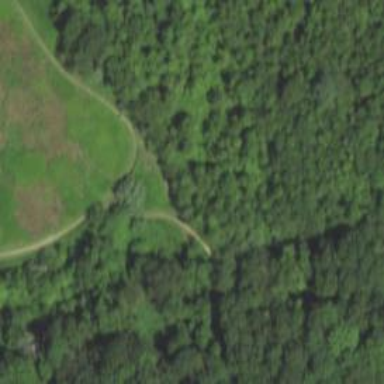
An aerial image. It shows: Path with excellent trail visibility.